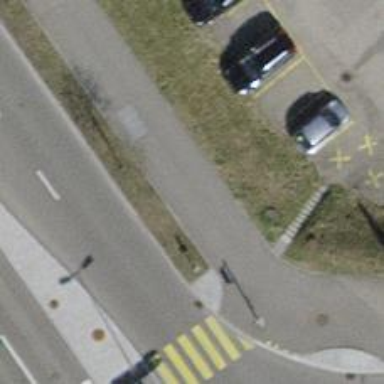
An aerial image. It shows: Asphalt path that serves as sidewalk.